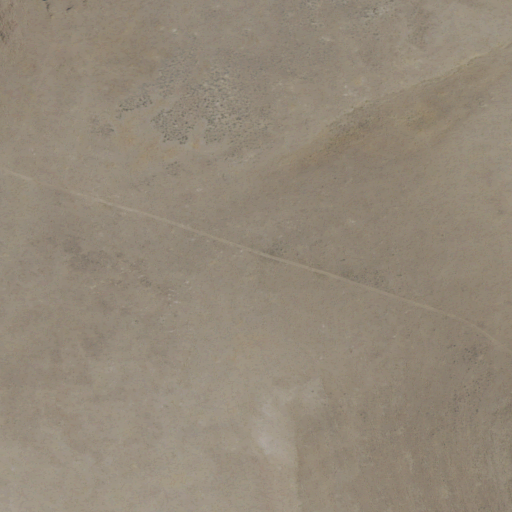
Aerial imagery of gap in Oregon named Little Windy Pass containing grassland, open development, medium intensity development, and low intensity development